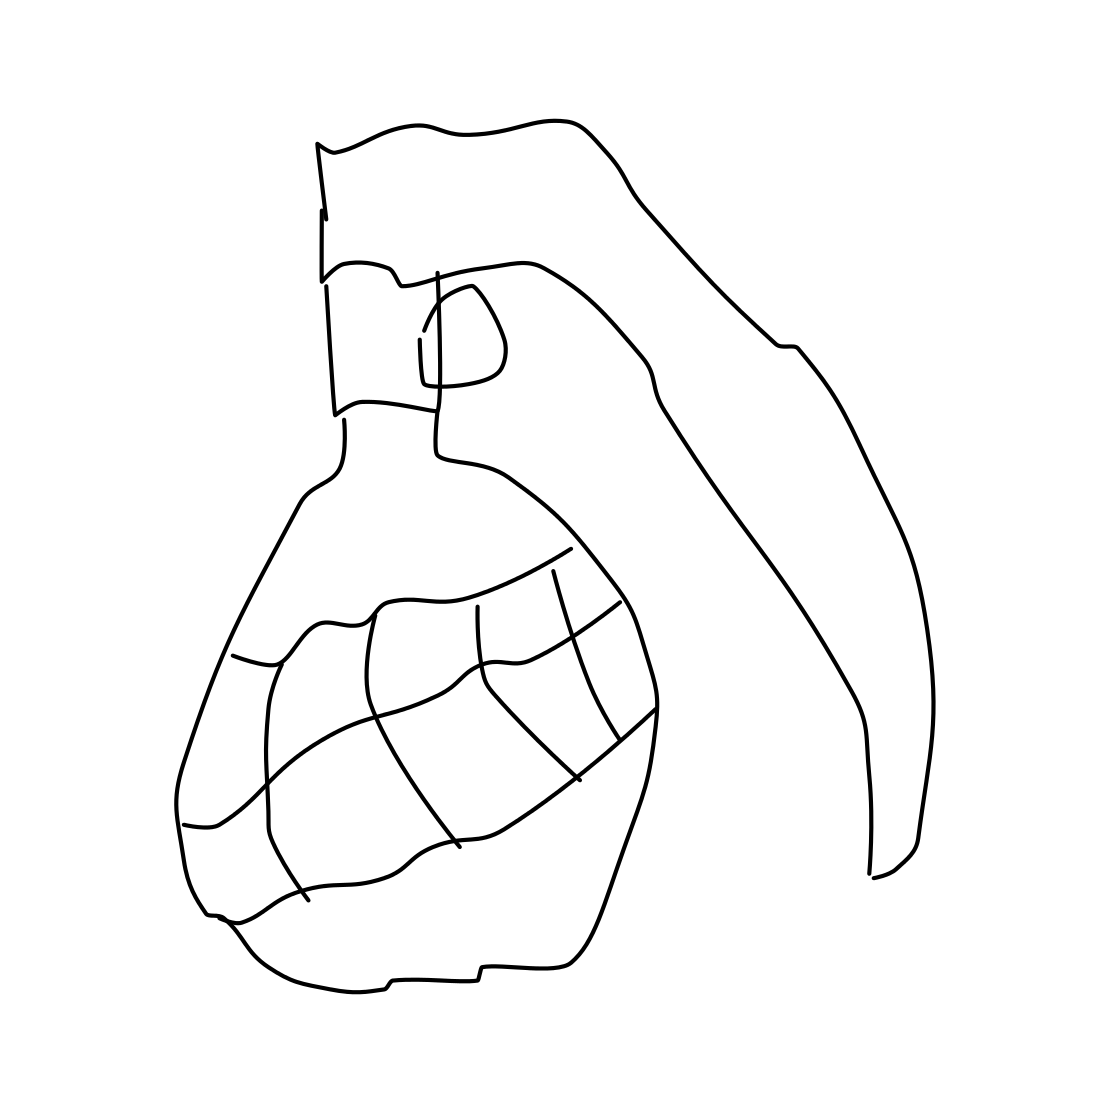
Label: grenade